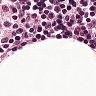
Metastatic tissue present: no